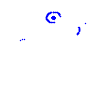
Particle: proton